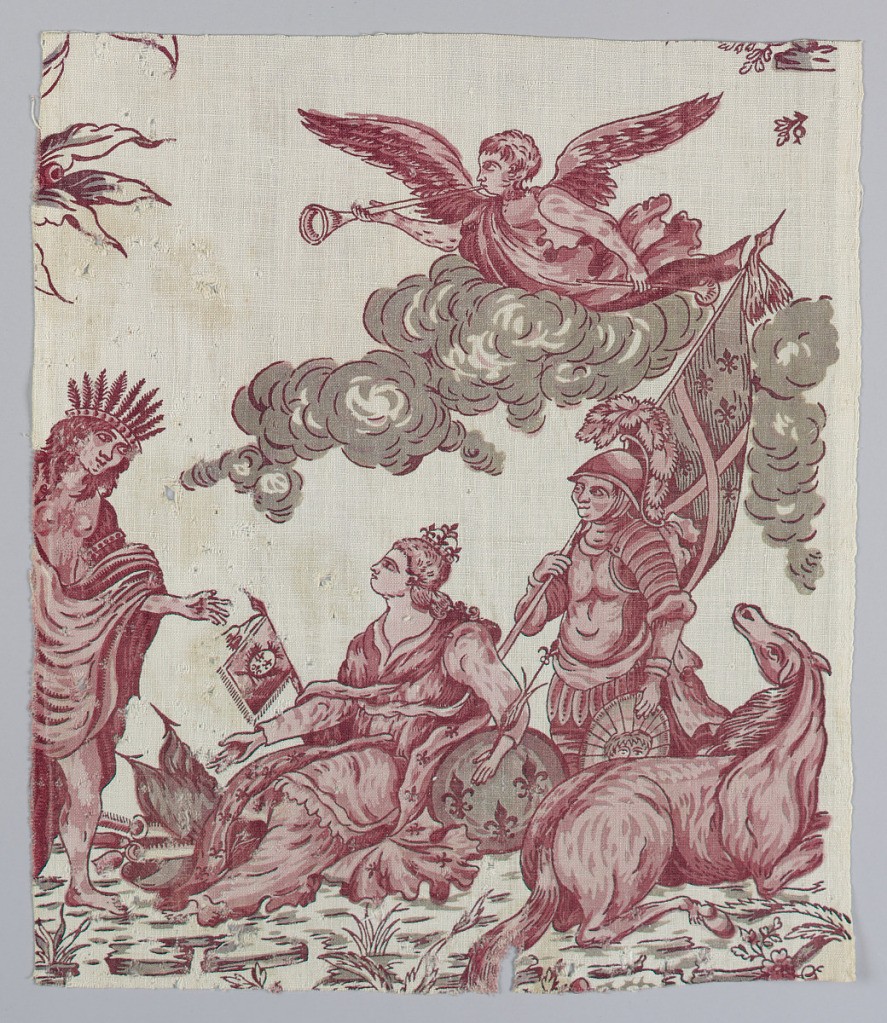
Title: Fragment
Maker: Jean-Baptiste Huët, French, 1745–1811
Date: ca. 1785
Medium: cotton Technique: printed and painted on plain weave
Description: Fragment shows a figure representing America standing before two figures representing France. An angel on a cloud floats above playing a trumpet. On the ground is a horse looking in the direction of the angel. The bodies sit on foliage.